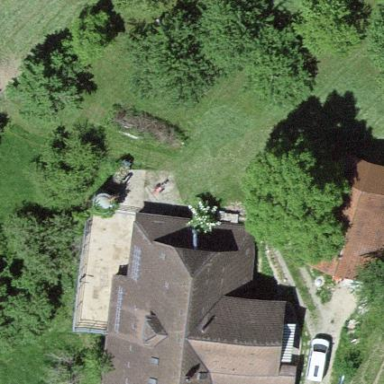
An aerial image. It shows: Farm building.